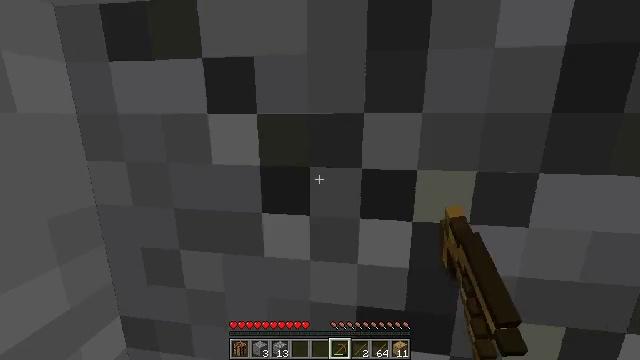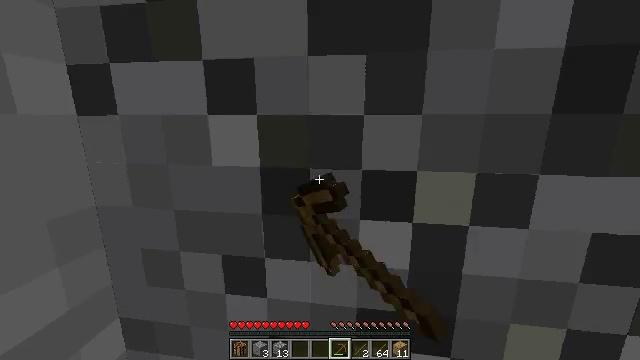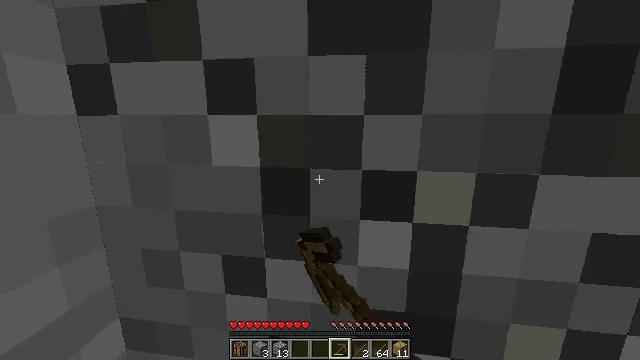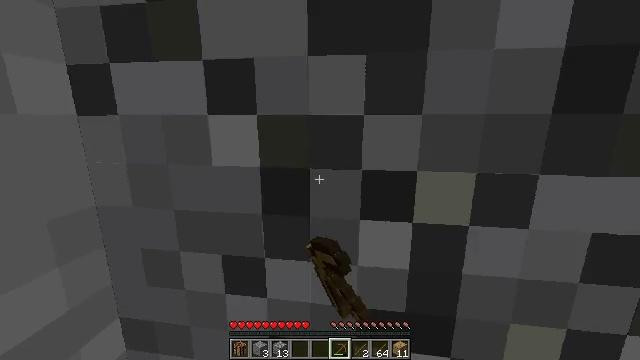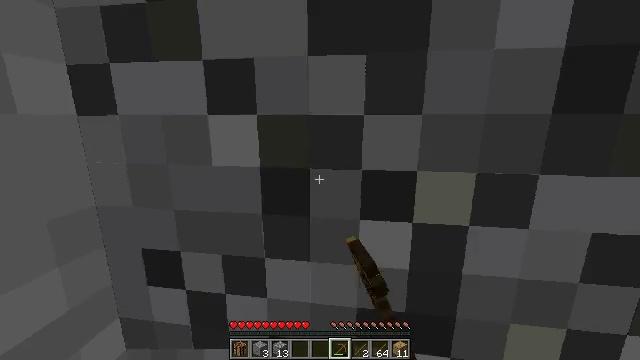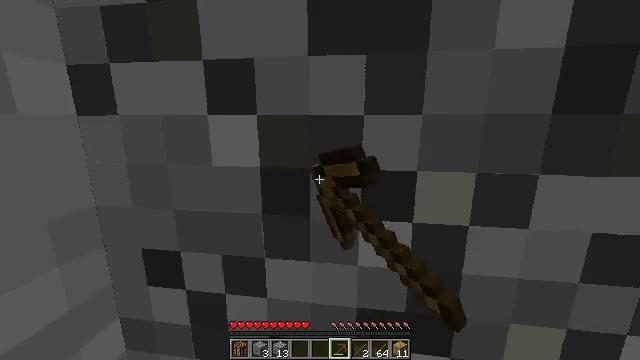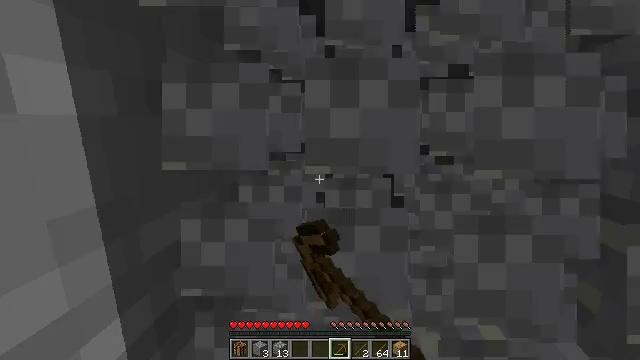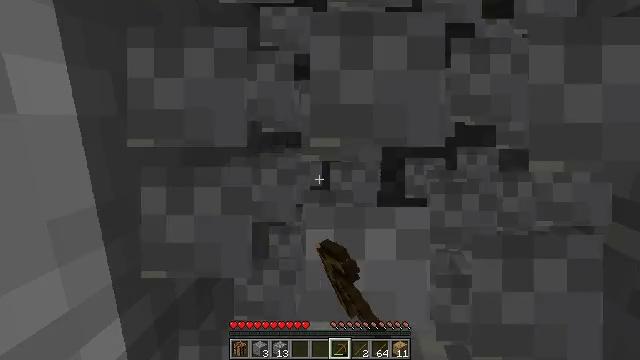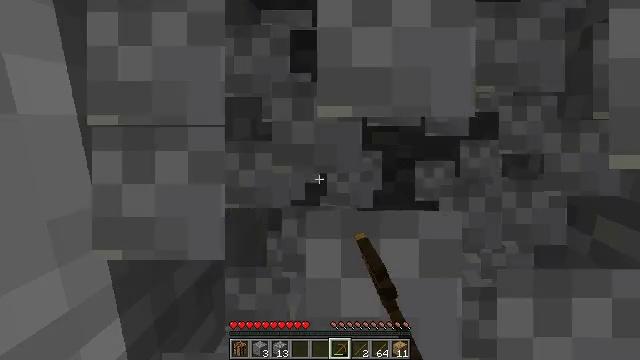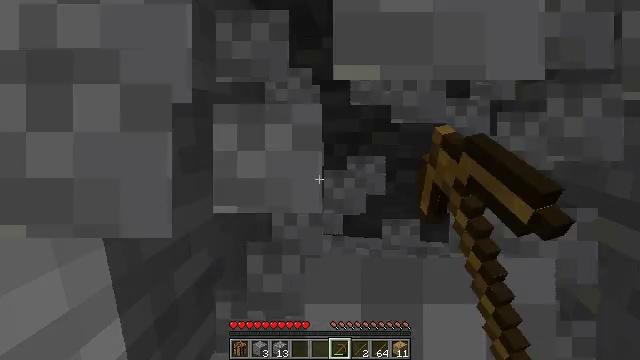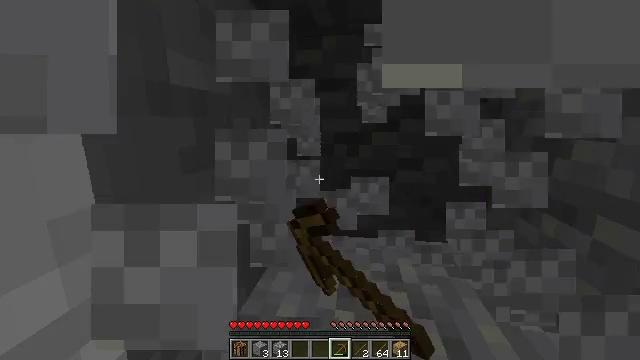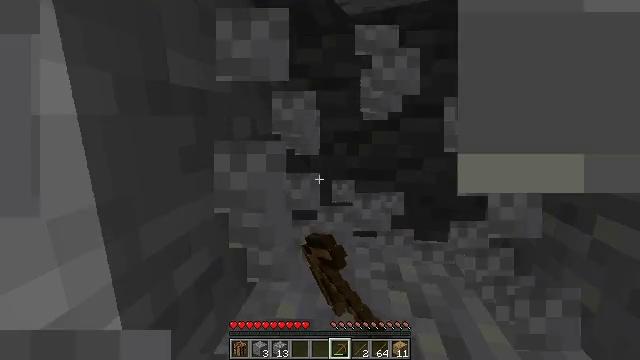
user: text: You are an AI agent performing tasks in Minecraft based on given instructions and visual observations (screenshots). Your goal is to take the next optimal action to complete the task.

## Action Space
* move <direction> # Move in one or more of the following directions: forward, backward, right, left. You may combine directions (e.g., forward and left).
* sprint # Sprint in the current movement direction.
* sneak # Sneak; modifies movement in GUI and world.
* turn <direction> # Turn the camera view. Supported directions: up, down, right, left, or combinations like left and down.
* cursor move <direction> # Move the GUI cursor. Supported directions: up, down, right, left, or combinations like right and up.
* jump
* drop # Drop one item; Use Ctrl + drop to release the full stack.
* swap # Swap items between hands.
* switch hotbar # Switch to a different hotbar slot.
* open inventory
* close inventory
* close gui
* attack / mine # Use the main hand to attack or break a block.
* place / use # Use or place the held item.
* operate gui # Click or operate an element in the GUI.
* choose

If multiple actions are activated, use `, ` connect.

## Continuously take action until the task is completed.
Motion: motion action
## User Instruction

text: Collect andesite by mining it.
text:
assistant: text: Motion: attack / mine
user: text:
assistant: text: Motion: attack / mine
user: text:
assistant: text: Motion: attack / mine
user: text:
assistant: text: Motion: attack / mine
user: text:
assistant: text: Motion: attack / mine
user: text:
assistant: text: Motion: attack / mine
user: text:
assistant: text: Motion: attack / mine
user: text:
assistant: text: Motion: attack / mine
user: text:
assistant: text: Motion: attack / mine
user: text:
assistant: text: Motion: attack / mine
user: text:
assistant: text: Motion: attack / mine
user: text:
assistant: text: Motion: attack / mine